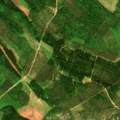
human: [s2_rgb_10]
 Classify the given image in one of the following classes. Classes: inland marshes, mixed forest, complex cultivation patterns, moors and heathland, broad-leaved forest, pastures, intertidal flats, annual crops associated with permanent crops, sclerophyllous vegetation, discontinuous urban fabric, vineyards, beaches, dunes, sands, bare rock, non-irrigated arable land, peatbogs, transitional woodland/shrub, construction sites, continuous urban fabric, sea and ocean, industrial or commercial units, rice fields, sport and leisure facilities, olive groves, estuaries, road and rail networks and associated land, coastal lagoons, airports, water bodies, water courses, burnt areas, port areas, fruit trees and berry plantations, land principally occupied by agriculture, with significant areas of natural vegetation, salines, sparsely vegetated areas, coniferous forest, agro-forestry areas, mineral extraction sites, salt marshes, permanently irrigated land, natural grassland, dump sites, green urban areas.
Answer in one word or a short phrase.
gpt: coniferous forest, mixed forest, transitional woodland/shrub